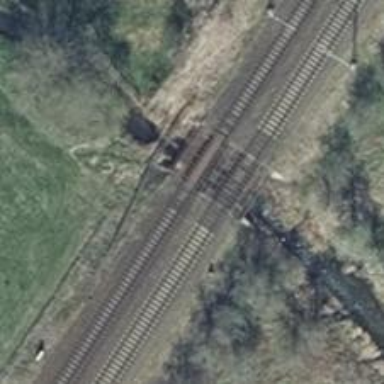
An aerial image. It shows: Bridge over electrified railway with contact lines.